Question: I would like to achieve the following layout
'''
AAAAAAAAAAAAAAAAAA
AAAAA... BBBBBBBBB
'''
Where AAAA is a textview ('ellipsize = "end"') and BBB is a textview as well.
It will never have more than two lines. I just need the first textview to be wrapped around the second sort of.
How should I do that?

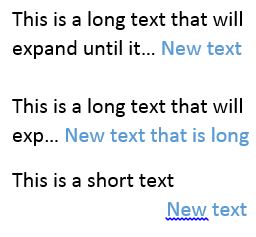
Answer:
It is and will likely need some tweaking for it to fit your needs. I left out the 'ellipsize' part to make it more generic, but it would be easy to adapt the code for that. The idea is simple but it took me a few hours (only because its Sunday) to make it work. We calculate how many more characters from the second 'TextView' would fit the last line of the first one. Then with that number we add the last line to the second 'TextView' with a color matching the background of the container, this is a limitation that could probably be solved somehow yet I can't seem to find it.
With that, we would have the two views with their text aligned, yet they are still not overlapping each-other to allow the wrap effect. So we get the height of the text and add a negative margin to the second one so that they overlap, to ensure that the first 'TextView' is on top of the second one we need to call 'bringToFront()' to avoid having the text with the same color as the background over the last line of the first one (wow this is getting confusing). It good with different fonts and weights (bold for example) since the characters will likely take more space.
I didn't make it a method but it could easily become generic and reusable, just wanted to prove if I could do it or not. Here's the code for anyone and everyone to enjoy and improve upon. The layout is simply a container (a 'RelativeLayout' for example) and two textviews with ids 'first' and 'second', I've set the text color to red on the second one to make it clearer but it's not necessary.
'''
final TextView first = (TextView) findViewById(R.id.textView);
final TextView second = (TextView) findViewById(R.id.textView2);
final ViewGroup container = (ViewGroup)findViewById(R.id.container);
final ViewTreeObserver obs = findViewById(R.id.container).getViewTreeObserver();
obs.addOnGlobalLayoutListener(new ViewTreeObserver.OnGlobalLayoutListener() {
@Override
public void onGlobalLayout() {
//Get characters from the first TextView's last line
String lastLine = first.getText().toString().substring(first.getLayout().getLineStart(first.getLineCount() - 1));
//Calculate the number of extra characters that will fit in the first one
int e = 0; //Extra characters
int lineCount = first.getLineCount();
while (lineCount == first.getLineCount() && e < second.getText().toString().length() - 1) {
first.append(second.getText().toString().substring(e, e + 1));
e++;
}
//Remove those characters again to leave the first TextView as it was
String firstString = first.getText().toString();
first.setText(firstString.substring(0, firstString.length() - e));
//Add the last line of the first textview to the second textview
second.setText(Html.fromHtml("<font color='#F2F2F2'>"+lastLine+"</font>"+second.getText()));
//add a negative margin to the second textview equal to a line's height
ViewGroup.MarginLayoutParams params = (ViewGroup.MarginLayoutParams) second.getLayoutParams();
params.topMargin = -(int)(first.getLineHeight()+10);
second.setLayoutParams(params);
//Make sure first is on top
first.bringToFront();
//Remove the listener
if (Build.VERSION.SDK_INT < 16) {
container.getViewTreeObserver().removeGlobalOnLayoutListener(this);
} else {
container.getViewTreeObserver().removeOnGlobalLayoutListener(this);
}
}
});
'''